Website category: sports
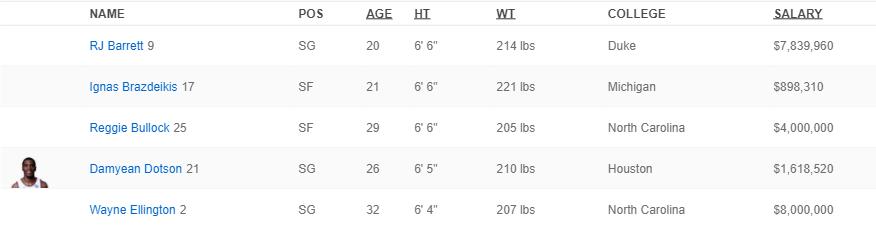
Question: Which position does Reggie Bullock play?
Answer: SF

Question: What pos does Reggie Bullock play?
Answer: SF

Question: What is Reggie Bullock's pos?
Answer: SF

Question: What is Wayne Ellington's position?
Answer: SG

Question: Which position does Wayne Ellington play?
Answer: SG

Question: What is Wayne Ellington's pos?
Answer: SG

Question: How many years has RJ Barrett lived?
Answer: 20

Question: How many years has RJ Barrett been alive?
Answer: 20

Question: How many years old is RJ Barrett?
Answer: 20

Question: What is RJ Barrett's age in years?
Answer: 20

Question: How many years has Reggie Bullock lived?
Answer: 29

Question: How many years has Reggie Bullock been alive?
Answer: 29

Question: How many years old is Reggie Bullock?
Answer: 29

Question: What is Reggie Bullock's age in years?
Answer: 29

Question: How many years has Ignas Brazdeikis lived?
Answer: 21

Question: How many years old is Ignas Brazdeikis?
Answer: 21

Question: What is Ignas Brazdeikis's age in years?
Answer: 21

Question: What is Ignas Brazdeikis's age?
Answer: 21

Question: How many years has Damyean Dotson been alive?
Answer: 26

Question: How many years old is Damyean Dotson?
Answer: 26

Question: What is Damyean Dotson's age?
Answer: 26

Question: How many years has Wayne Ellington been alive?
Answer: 32

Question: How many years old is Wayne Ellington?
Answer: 32

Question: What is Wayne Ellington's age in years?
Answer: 32

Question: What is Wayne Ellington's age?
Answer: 32

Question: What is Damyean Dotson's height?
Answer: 6' 5"

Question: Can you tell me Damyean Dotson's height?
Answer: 6' 5"

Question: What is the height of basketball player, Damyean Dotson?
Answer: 6' 5"

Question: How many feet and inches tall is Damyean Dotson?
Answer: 6' 5"

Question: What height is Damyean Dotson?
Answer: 6' 5"

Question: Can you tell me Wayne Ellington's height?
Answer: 6' 4"

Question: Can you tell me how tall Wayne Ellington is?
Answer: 6' 4"

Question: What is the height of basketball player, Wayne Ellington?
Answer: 6' 4"

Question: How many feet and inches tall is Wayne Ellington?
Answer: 6' 4"

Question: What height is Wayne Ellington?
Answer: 6' 4"

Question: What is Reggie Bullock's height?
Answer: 6' 6"

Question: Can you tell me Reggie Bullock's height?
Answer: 6' 6"

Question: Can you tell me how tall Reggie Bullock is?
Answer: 6' 6"

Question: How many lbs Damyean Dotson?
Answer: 210 lbs

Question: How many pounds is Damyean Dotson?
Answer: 210 lbs

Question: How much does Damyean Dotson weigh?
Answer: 210 lbs

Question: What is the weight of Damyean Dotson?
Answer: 210 lbs

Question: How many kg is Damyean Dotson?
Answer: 210 lbs

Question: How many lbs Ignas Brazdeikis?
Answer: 221 lbs

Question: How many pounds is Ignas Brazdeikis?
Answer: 221 lbs

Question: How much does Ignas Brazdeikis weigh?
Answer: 221 lbs

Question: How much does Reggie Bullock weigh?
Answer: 205 lbs

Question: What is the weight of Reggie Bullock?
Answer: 205 lbs

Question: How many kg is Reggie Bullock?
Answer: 205 lbs

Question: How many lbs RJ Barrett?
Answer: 214 lbs

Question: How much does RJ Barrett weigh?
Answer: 214 lbs

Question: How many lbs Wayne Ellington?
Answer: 207 lbs

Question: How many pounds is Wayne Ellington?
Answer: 207 lbs

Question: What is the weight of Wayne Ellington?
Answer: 207 lbs

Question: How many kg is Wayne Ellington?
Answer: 207 lbs

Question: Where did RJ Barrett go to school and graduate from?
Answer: Duke

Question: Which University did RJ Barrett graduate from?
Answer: Duke

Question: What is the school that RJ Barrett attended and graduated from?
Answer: Duke

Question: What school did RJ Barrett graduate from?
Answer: Duke

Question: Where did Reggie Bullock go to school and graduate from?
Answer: North Carolina

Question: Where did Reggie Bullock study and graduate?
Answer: North Carolina

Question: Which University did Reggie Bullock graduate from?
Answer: North Carolina

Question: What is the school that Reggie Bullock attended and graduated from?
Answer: North Carolina

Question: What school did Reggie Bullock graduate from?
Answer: North Carolina